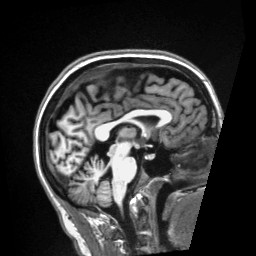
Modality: T1w
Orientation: sagittal
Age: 34